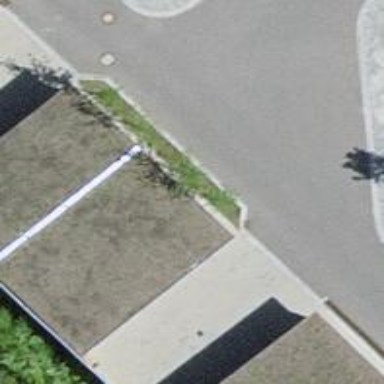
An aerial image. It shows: Carport structure.